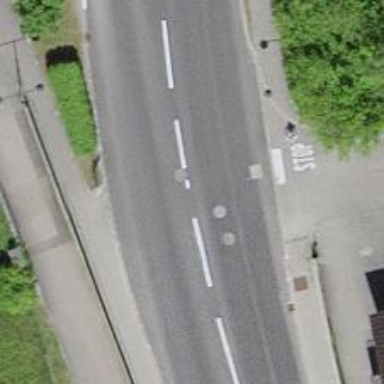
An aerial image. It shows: Secondary road with asphalt surface.